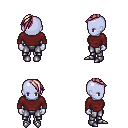
a pixel art fantasy rpg character, female body template, dark elf, purple skin, maroon long-sleeve shirt, metal pants, white blonde long mohawk hairstyle, metal boots, four views (front, back, left, right), 2x2 character sprite sheet, small pixel art, hard edges, no anti-aliasing